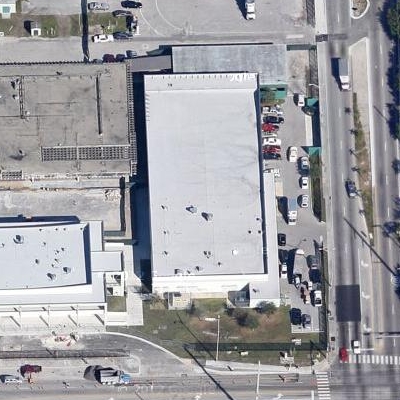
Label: Industry